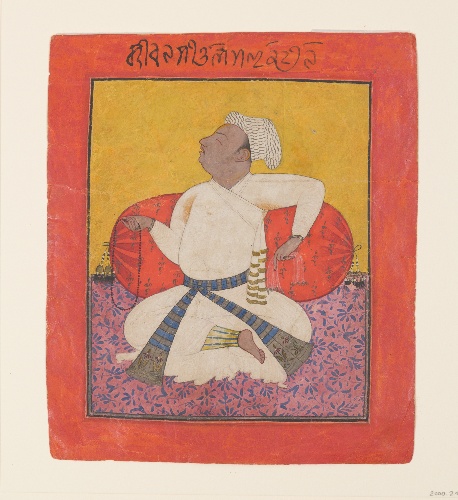
Date: ca. 1690
Object type: Painting
Classification: Paintings
Medium: Ink, opaque watercolor, and silver on paper
Culture: India (Punjab Hills, Basohli)
Dimensions: Image: 5 5/8 x 4 5/8 in. (14.3 x 11.7 cm)
Page: 7 1/4 x 6 1/4 in. (18.4 x 15.9 cm)
Department: Asian Art
Credit line: Purchase, Cynthia Hazen Polsky Gift, 2000
Accession year: 2000
Repository: Metropolitan Museum of Art, New York, NY
Tags: Rosaries|Men